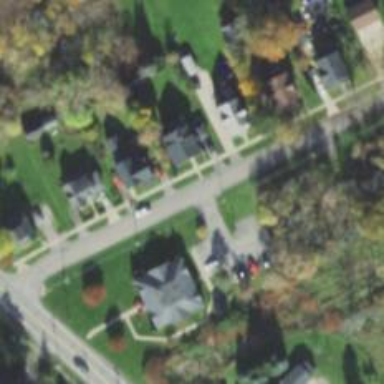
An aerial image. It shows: Residential road with sidewalk on the left side.